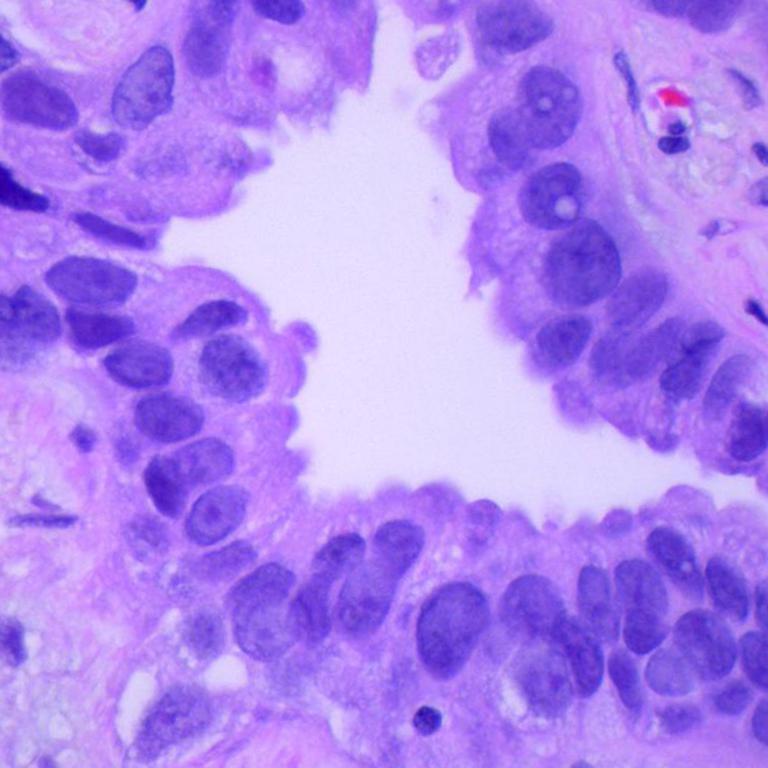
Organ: lung
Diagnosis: adenocarcinomas